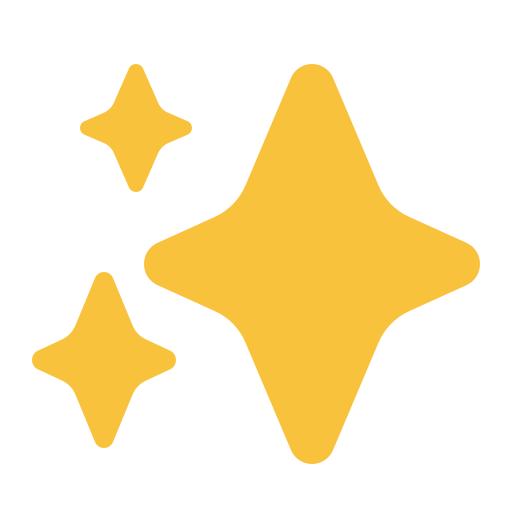
sparkles flat